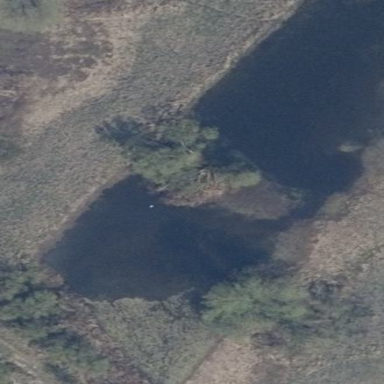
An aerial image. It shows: Reedbed in wetland area.